Question: Look at the diagram:

How can I approach this?
If I use 'pull', all the commit histories will be pull down.
I don't want the git histories to consume my server's disk space
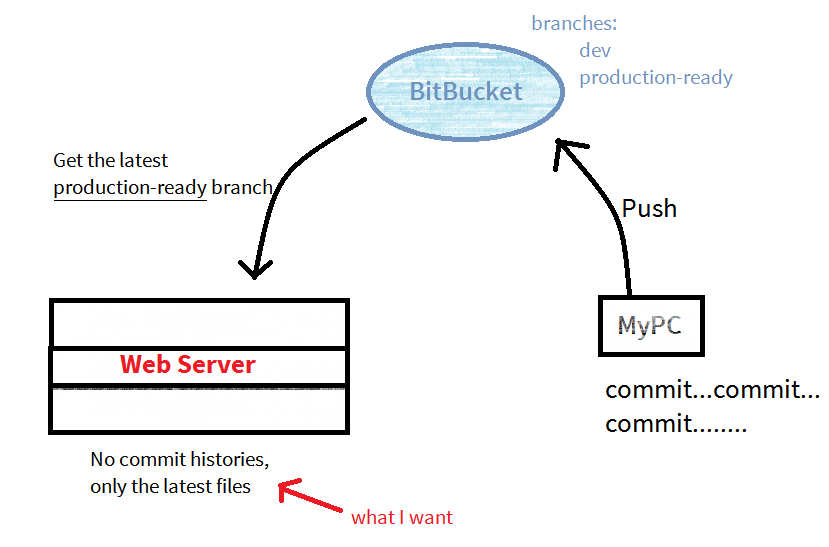
Answer: '--depth':
'''
git clone --depth <remote>
'''
See <URL>:
> '--depth <depth>'> Create a shallow clone with a history truncated to the specified number of revisions. A shallow repository has a number of limitations (you cannot clone or fetch from it, nor push from nor into it), but is adequate if you are only interested in the recent history of a large project with a long history, and would want to send in fixes as patches.
I use this in exactly the case you describe, too, in fact, mostly for speed.